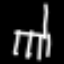
Label: chair